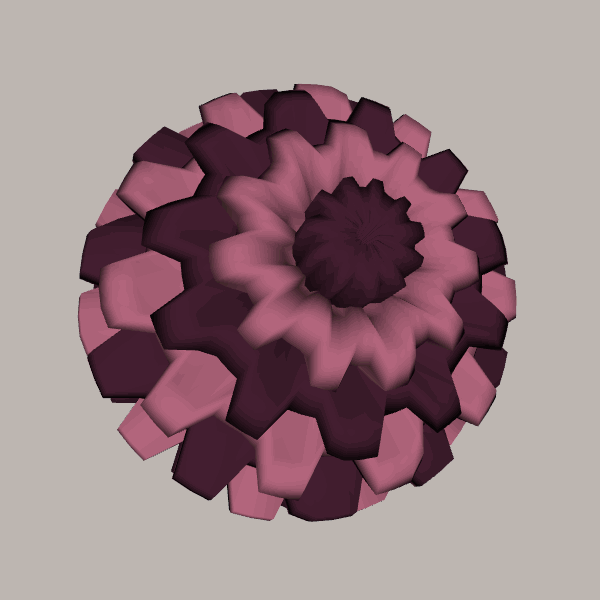
Background: light